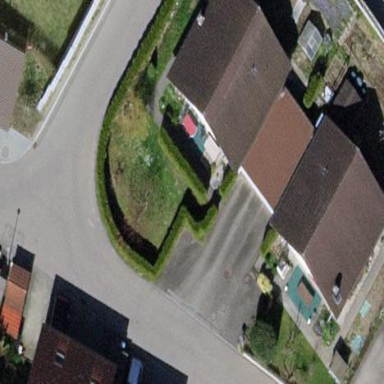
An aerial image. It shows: Simple house.